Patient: sex M, age 53
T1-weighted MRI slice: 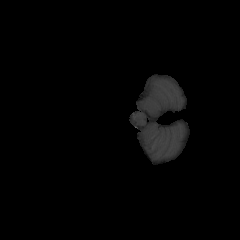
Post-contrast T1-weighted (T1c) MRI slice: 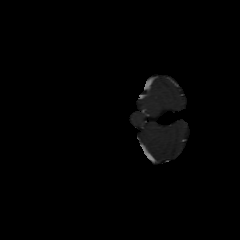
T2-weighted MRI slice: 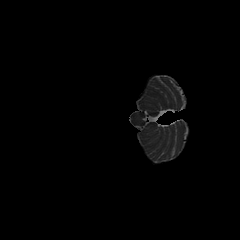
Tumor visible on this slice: no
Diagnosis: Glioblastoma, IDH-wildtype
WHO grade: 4